Question: I have some planet pics (not from Earth) and I need to create flat images of them in order the combine them in a single planet. The problem is: how I'm going to do this? With some search, I found out that this method is called Map Projection.
<URL>
But I still can't find a software which can convert a planet image to a flat map. If someone is still confuse, I will explain in a different way:

I want to transform all this little planets in flat pieces and then combine them in Gimp/Photoshop to create a complete flat map of the planet (like the one above them).
Any suggestions?
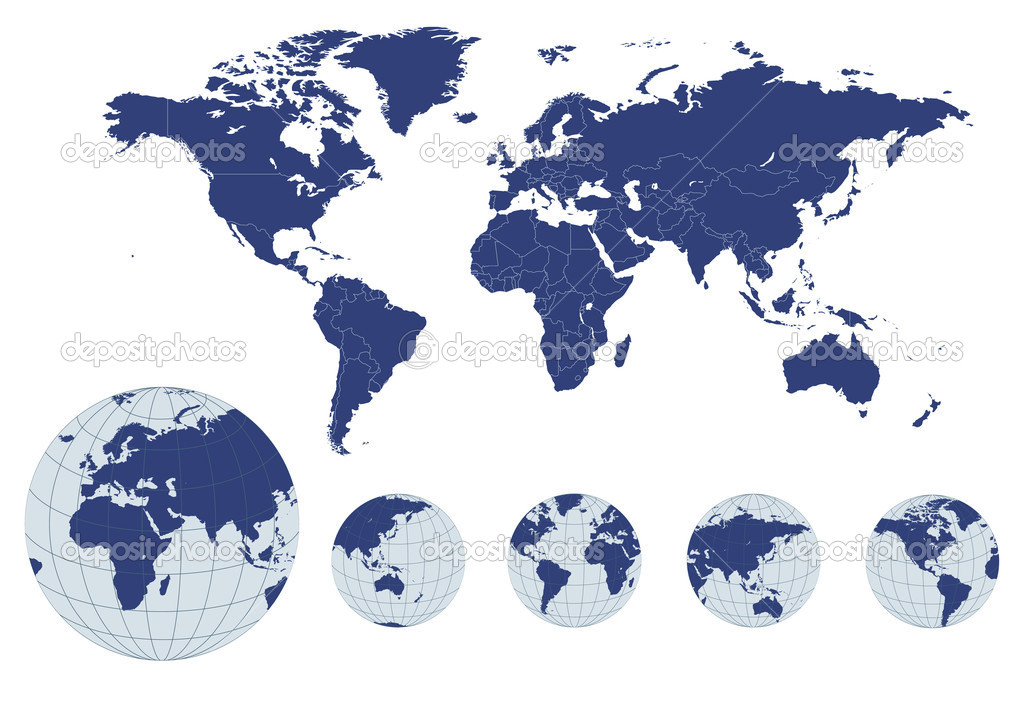
Answer: Nevermind, I found a solution. Geocart:
<URL>